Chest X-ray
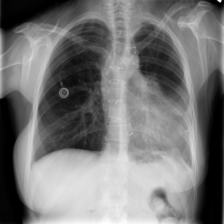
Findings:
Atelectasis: negative
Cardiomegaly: negative
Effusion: negative
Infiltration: positive
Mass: negative
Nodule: negative
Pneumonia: negative
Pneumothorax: negative
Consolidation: negative
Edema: negative
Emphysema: negative
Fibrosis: negative
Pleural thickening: negative
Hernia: negative